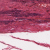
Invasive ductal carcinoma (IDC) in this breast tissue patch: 0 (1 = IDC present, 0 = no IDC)